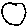
Label: circle